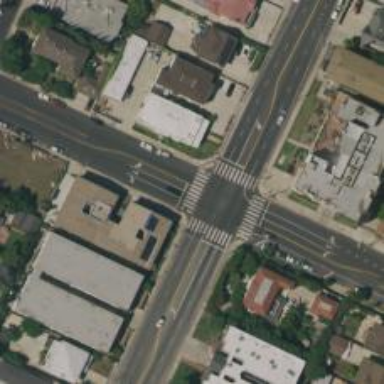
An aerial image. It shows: Crossing on the road.